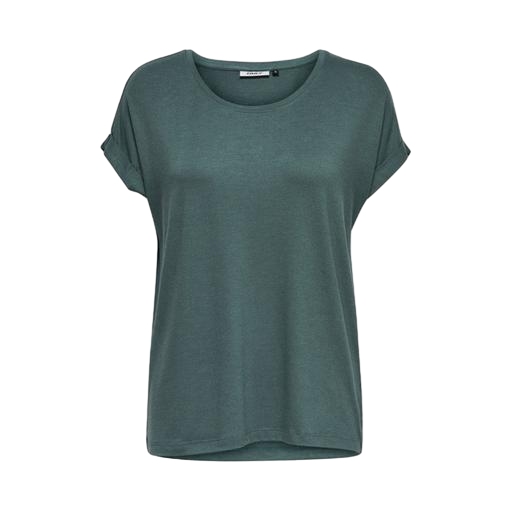
short-sleeve top only macy, cap-sleeved tee, t-shirt green, white background